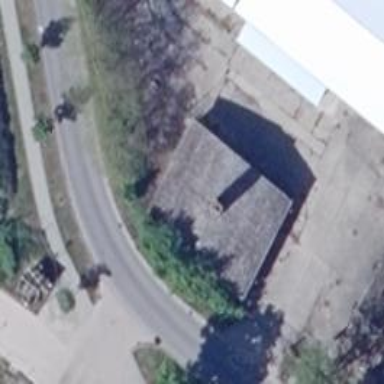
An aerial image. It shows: Group of garages.